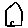
Label: house